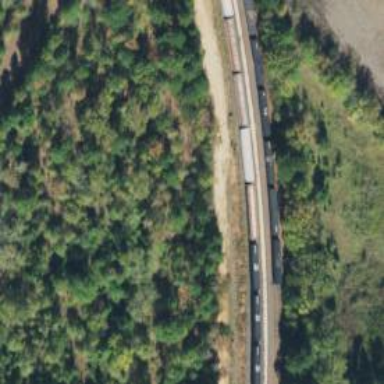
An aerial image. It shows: Railway siding for service.